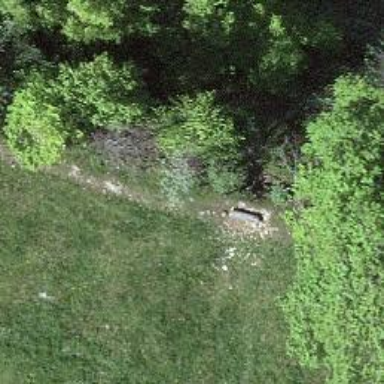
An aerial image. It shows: Bench.